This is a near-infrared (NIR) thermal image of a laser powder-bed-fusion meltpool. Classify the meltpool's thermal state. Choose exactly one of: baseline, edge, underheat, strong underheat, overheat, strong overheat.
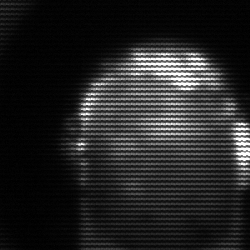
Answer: baseline